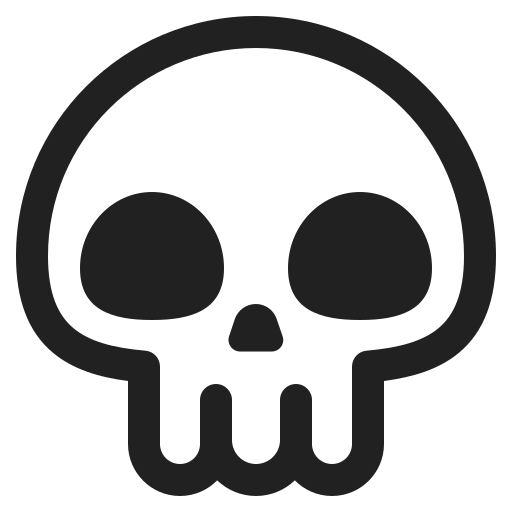
skull high contrast